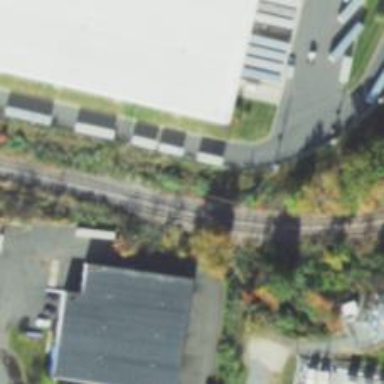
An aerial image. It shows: Disused railway spur line.